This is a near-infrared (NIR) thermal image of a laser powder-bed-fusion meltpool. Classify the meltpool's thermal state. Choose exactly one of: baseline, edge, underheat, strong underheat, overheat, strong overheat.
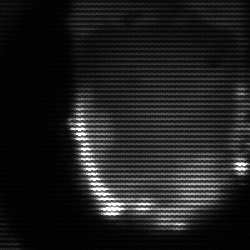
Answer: baseline